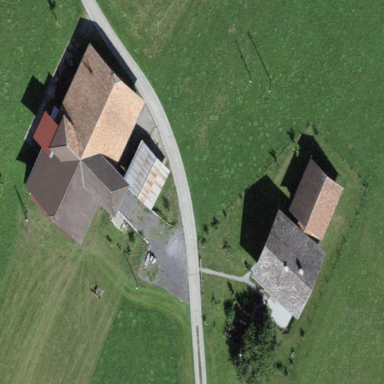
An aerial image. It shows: Farmyard area.